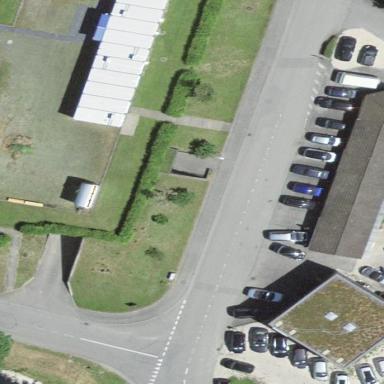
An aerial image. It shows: Parking area with grass paver surface.